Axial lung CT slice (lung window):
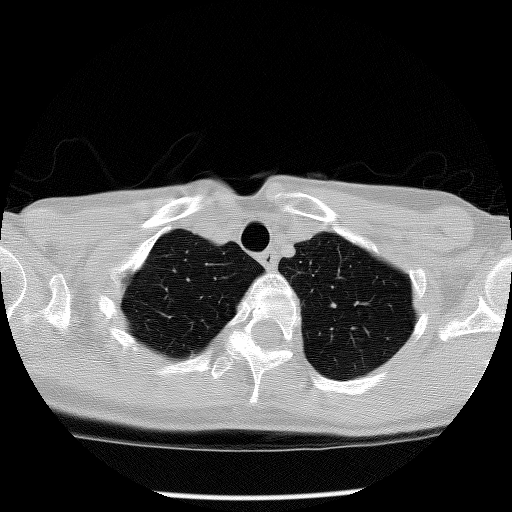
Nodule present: no